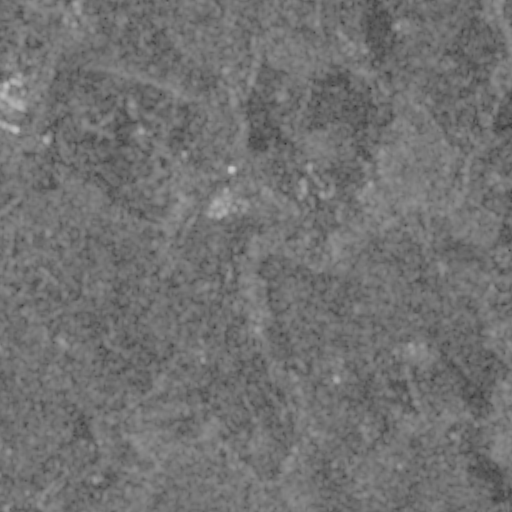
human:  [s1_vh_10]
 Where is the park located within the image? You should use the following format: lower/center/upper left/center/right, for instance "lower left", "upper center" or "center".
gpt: The park is located in the upper right of the image.
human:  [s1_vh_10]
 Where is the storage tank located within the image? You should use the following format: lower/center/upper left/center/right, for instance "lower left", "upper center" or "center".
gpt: The storage tank is located in the upper right of the image.
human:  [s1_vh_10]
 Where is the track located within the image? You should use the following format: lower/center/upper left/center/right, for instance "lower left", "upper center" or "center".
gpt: There is no track in the image.

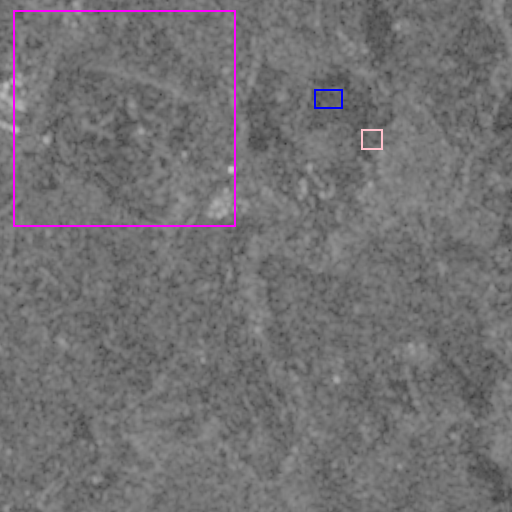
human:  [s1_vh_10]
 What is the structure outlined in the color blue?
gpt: The structure outlined in blue is a park.
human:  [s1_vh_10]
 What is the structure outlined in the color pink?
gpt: The structure outlined in pink is a parking lot.
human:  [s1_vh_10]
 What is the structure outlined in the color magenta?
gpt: The structure outlined in magenta is a quarry.
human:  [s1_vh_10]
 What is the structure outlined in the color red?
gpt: There is no red outline.